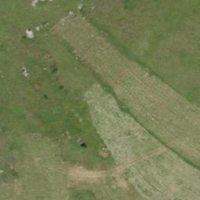
EUNIS habitat code: 24
Species observed at this site:
Sempervivum montanum